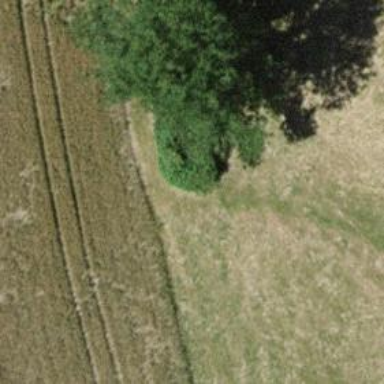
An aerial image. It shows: Path covered with grass.